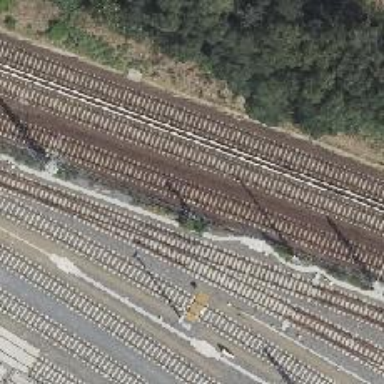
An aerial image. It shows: Railway signal.